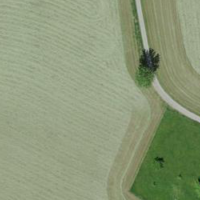
EUNIS habitat code: 25
Species observed at this site:
Convolvulus arvensis